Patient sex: M
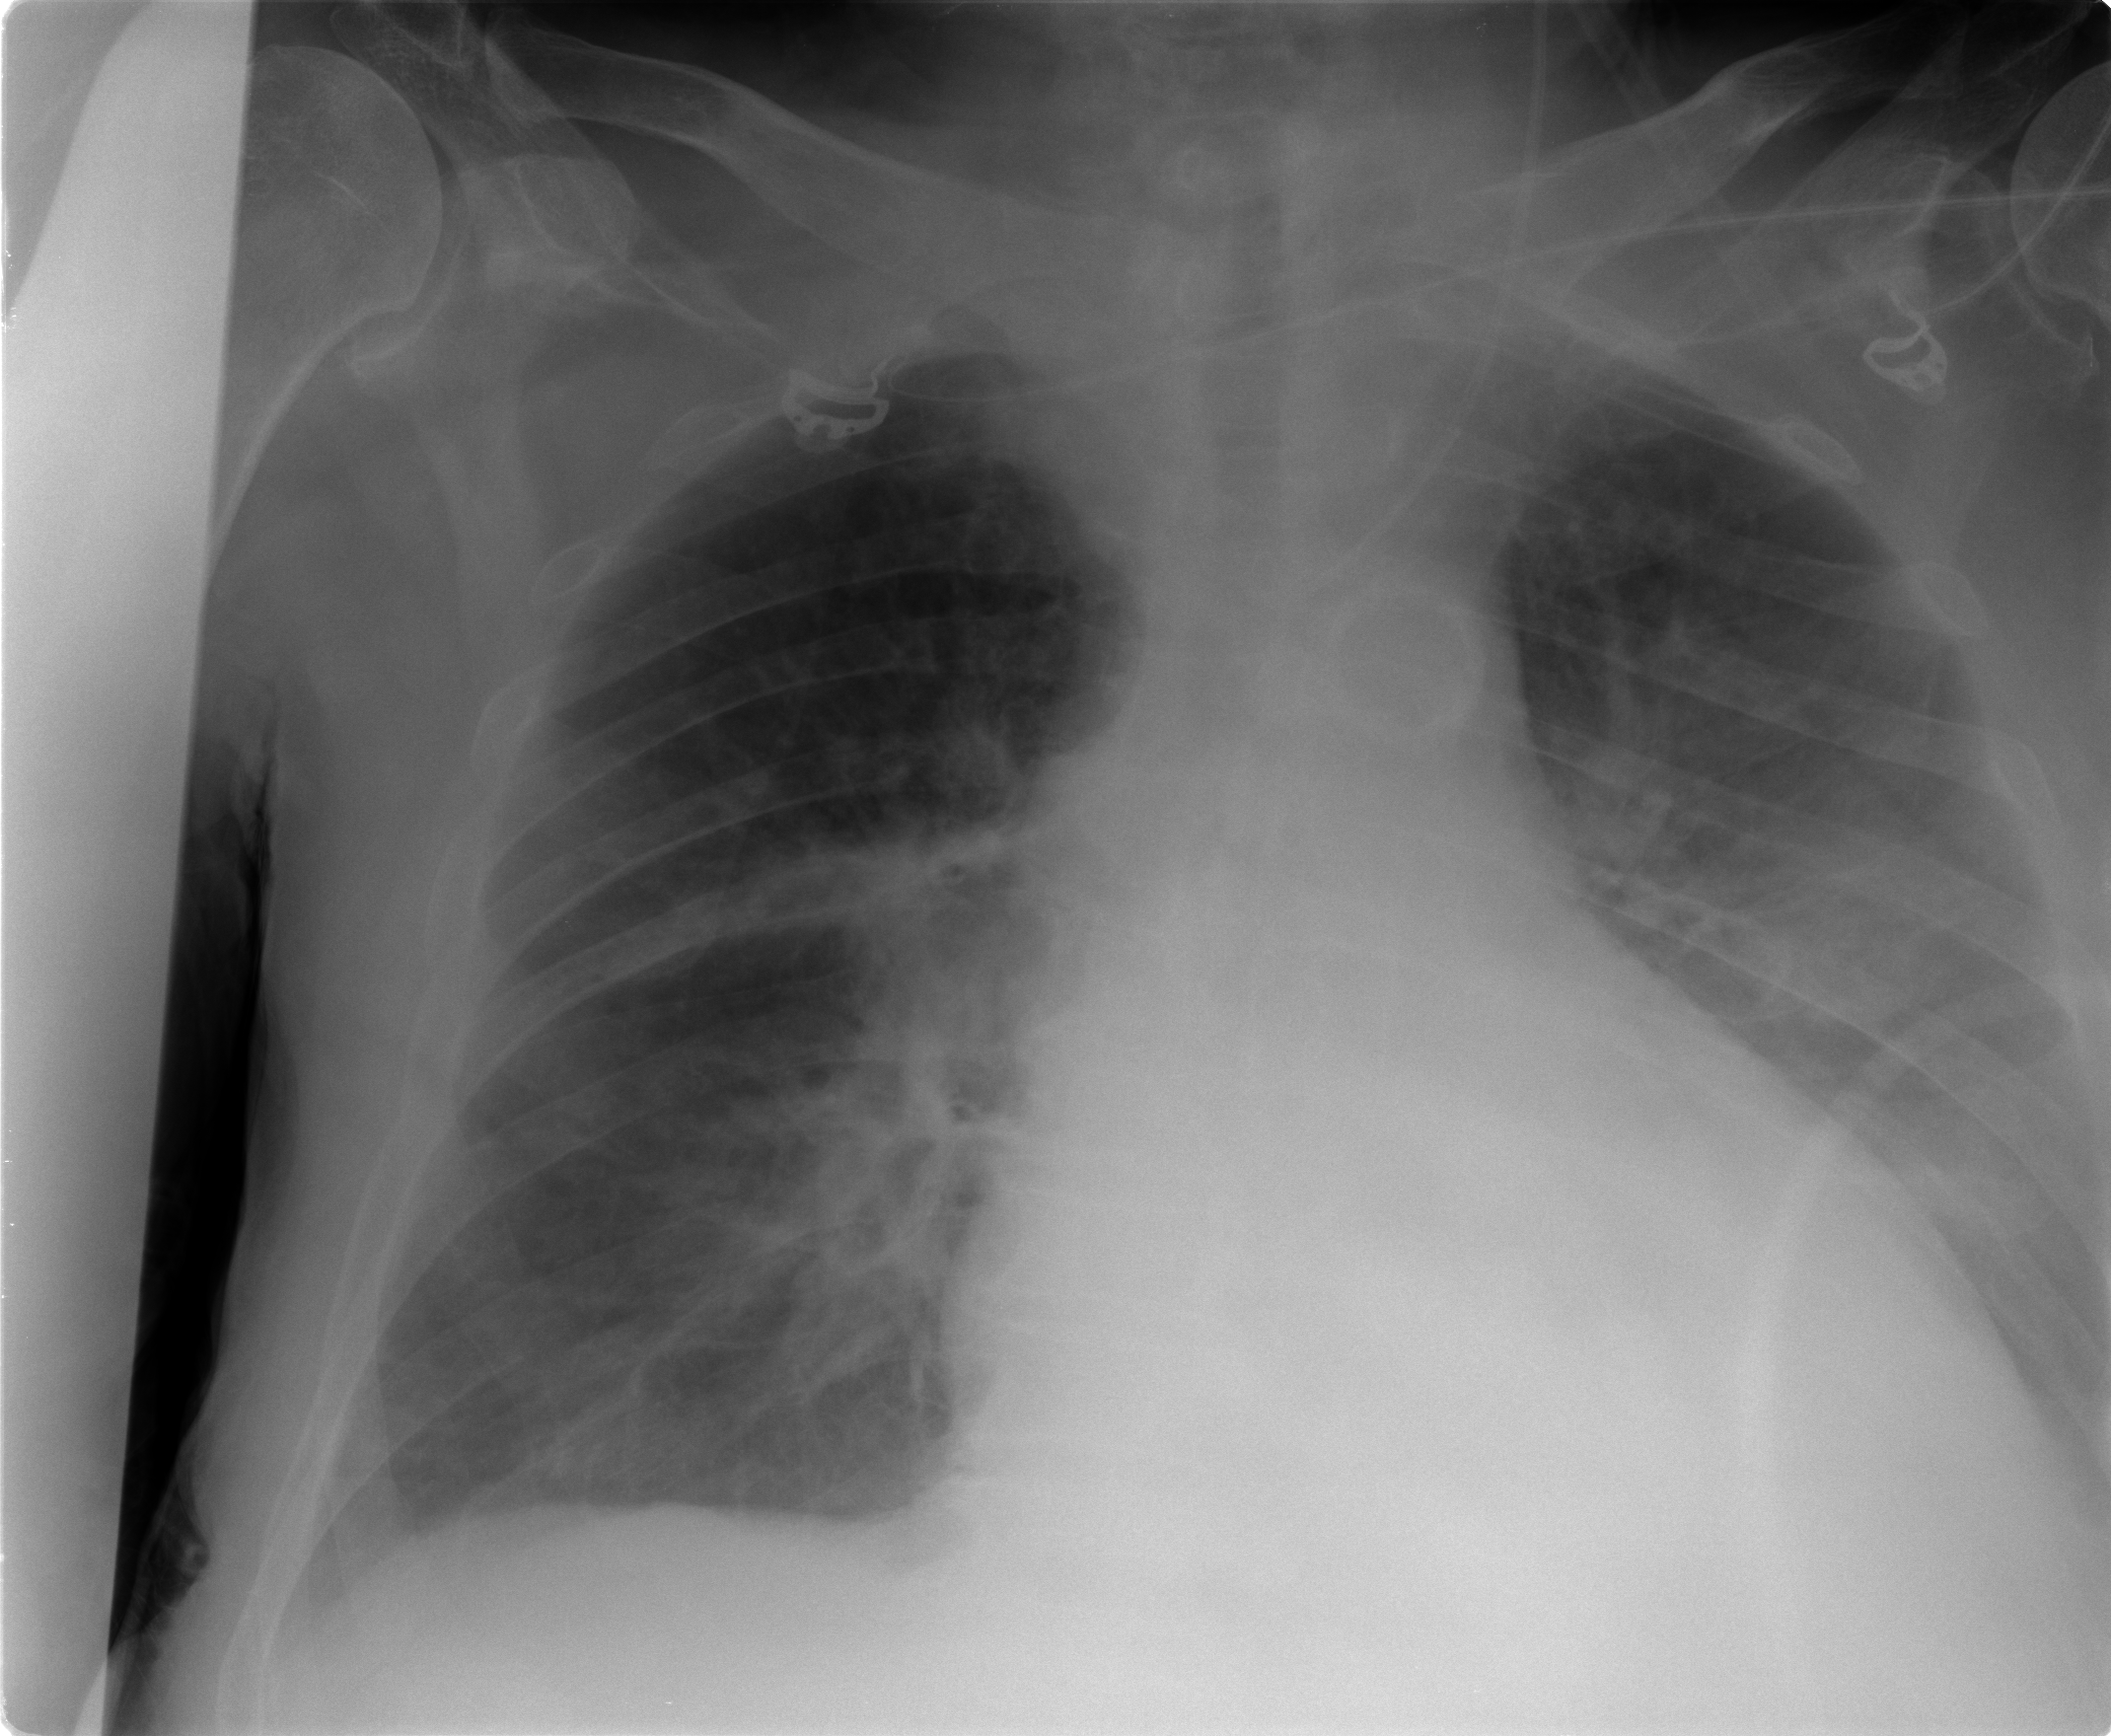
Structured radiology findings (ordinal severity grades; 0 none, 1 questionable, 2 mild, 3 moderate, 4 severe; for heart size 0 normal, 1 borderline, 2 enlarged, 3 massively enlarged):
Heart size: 2
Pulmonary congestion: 2
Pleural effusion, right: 0
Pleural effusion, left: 1
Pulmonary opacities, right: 2
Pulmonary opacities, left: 3
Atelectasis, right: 2
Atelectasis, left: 2